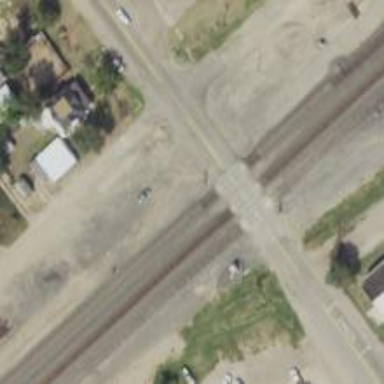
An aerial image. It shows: Railway level crossing.